Field crop: maize
Growth stage: 2
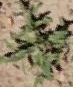
Species: atriplex